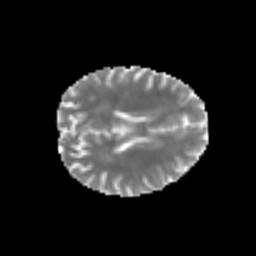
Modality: MD
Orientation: axial
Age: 25
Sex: male
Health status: healthy